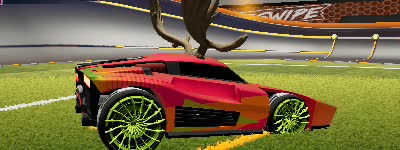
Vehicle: breakout